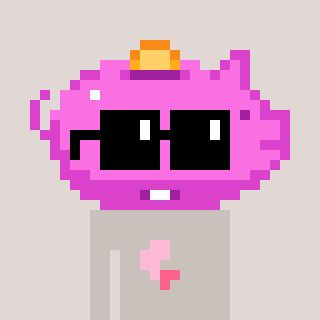
a pixel art character with square black sunglasses, a piggybank-shaped head and a foggrey-colored body on a warm background